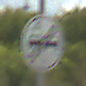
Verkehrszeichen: EndeUeberholverbot
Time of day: Midday
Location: Outdoor (Suburban)
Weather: PartlyCloudy
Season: Summer
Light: Natural